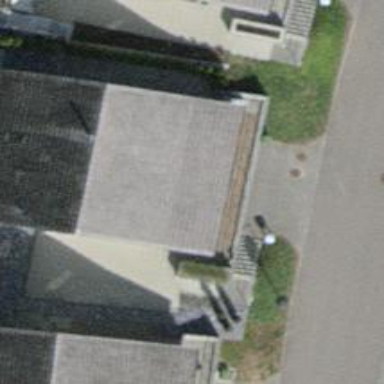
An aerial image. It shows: Detached building with gabled roof.